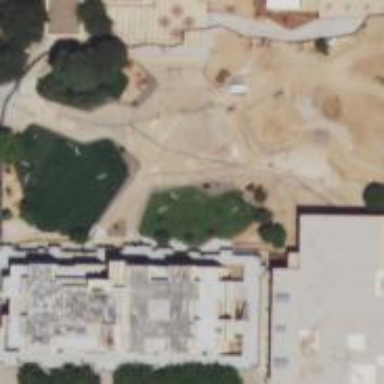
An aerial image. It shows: Public building.